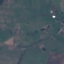
Land use / land cover: Pasture